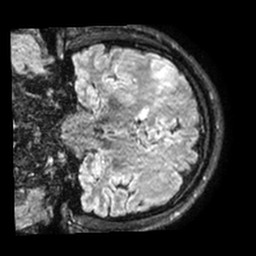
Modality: FLAIR
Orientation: coronal
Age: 52
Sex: male
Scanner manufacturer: philips
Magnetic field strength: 3 T
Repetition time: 4.8 s
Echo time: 0.34 s